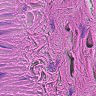
Metastatic tissue present: no